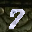
Label: 7